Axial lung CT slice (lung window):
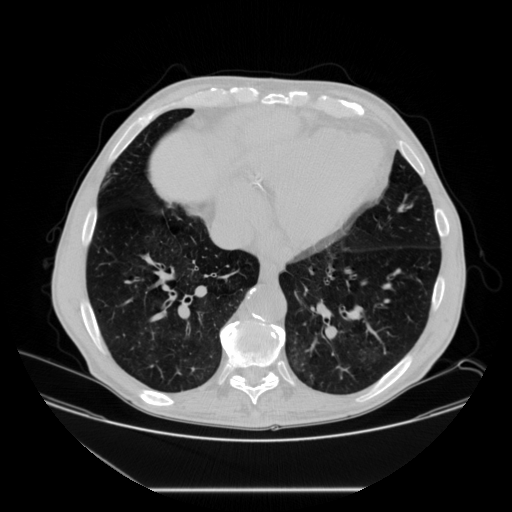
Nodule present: no